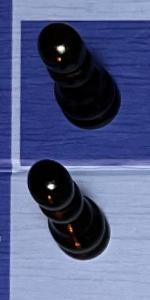
Label: Pawn_Black